Acute ischemic stroke brain MRI, CoRegistered space, volume 256x256x24, slice 14 of 24.
ADC (apparent diffusion coefficient): 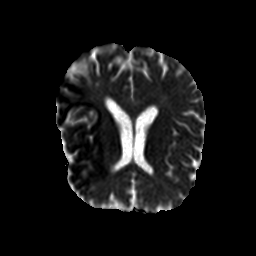
Tmax (time-to-maximum): 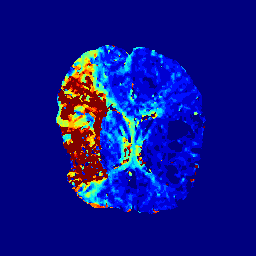
MTT (mean transit time): 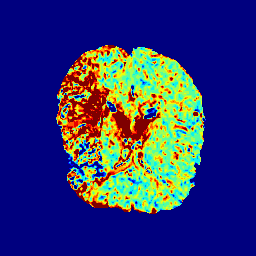
rCBF (relative cerebral blood flow): 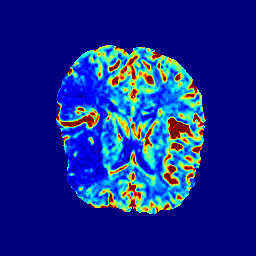
rCBV (relative cerebral blood volume): 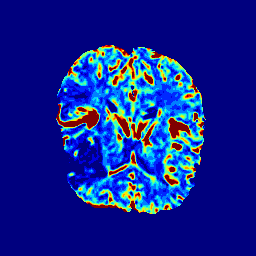
TTP (time-to-peak): 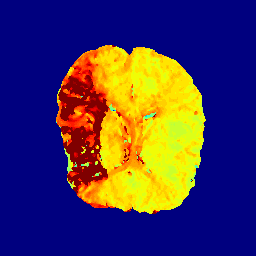
Final infarct lesion volume (90-day follow-up ground truth): 23961 voxels